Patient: sex F, age 54
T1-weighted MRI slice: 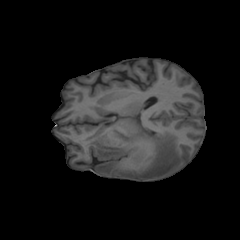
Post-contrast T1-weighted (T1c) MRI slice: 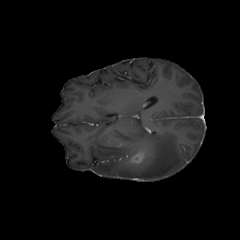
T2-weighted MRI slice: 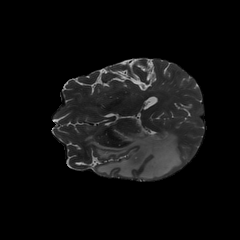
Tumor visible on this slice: yes
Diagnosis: Glioblastoma, IDH-wildtype
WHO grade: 4